Question: I installed Xcode a long time ago.
Apparently I didn't check back then the "UNIX Development Support" checkbox.
Now I want to have them but when I click on the installation this is what appears:

The check box is disabled
How can I install the UNIX Development Support? Is there a way to run some script that creates all the needed links from '/Developer/' to '/usr/bin' ?
Note: This is for old Xcode 3. Screens and tool names differ for Xcode 4 ("Unix Command Line Tools")
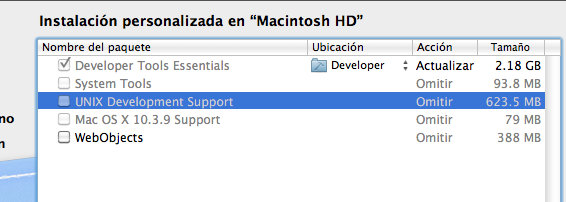
Answer: Finally.
I had to download from <URL> along with the iPhone SDK that I won't use in the near feature.
This time the "UNIX Development Support" was enabled:

So now I can compile from the command line!